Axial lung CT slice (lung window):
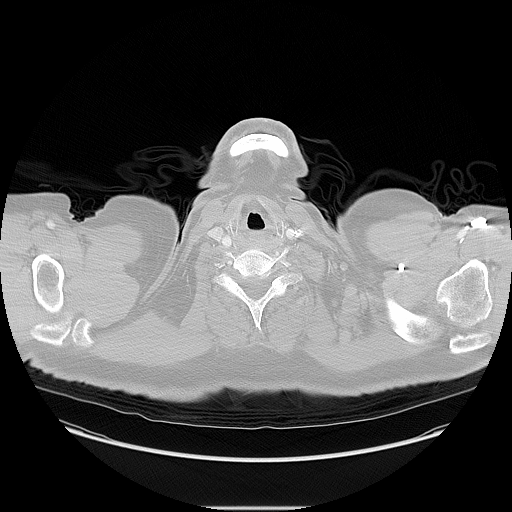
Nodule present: no